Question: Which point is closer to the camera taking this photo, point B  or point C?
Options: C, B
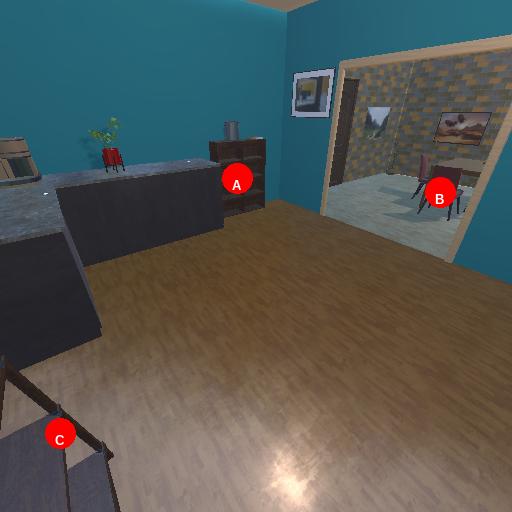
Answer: C